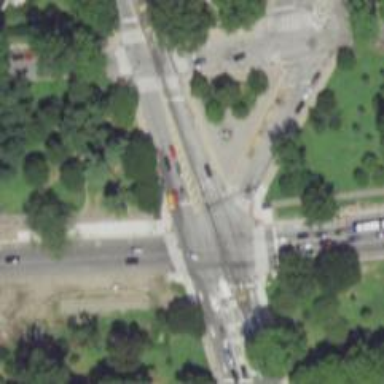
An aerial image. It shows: Marked crossing for cyclists on cycleway.